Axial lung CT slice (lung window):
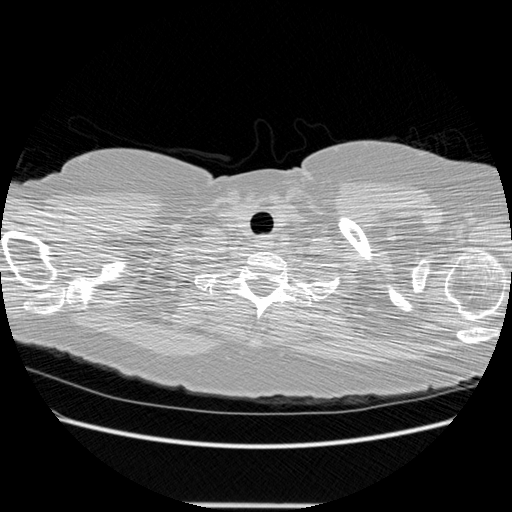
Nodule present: no